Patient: sex M, age 74
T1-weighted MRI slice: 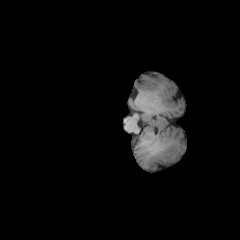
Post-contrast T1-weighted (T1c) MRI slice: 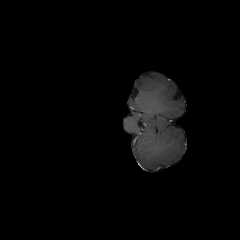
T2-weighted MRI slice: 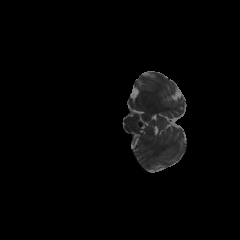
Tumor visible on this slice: no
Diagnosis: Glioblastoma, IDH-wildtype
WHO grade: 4